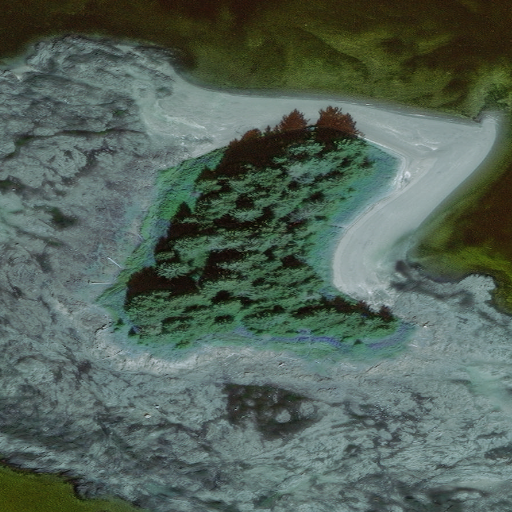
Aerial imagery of island in Alaska named Sand Island containing only unknown